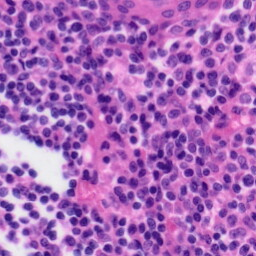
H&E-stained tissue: Tonsil